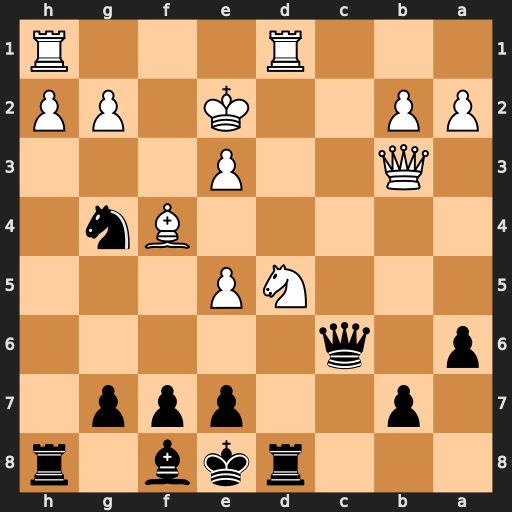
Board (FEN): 3rkb1r/1p2ppp1/p1q5/3NP3/5Bn1/1Q2P3/PP2K1PP/3R3R
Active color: b
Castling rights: k
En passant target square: -
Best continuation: e6 Nc7+ Qxc7 Rxd8+ Kxd8